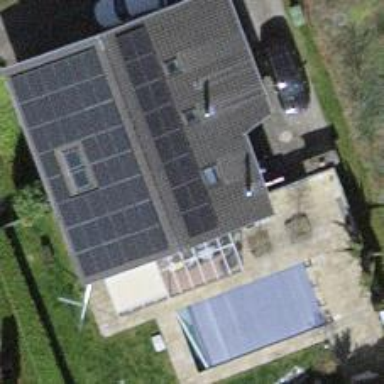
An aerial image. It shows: Solar power generator using photovoltaic method with solar photovoltaic panel types.